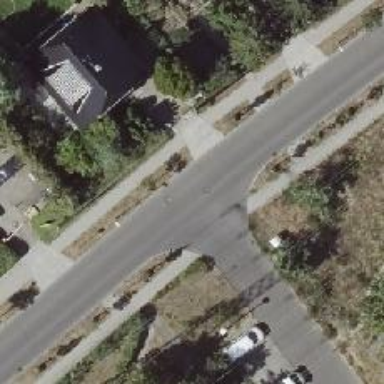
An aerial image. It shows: Service road with asphalt surface. There is sidewalk on the left side.